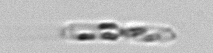
Label: Cerataulina_pelagica